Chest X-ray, AP view. Patient: 62 years old, sex F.
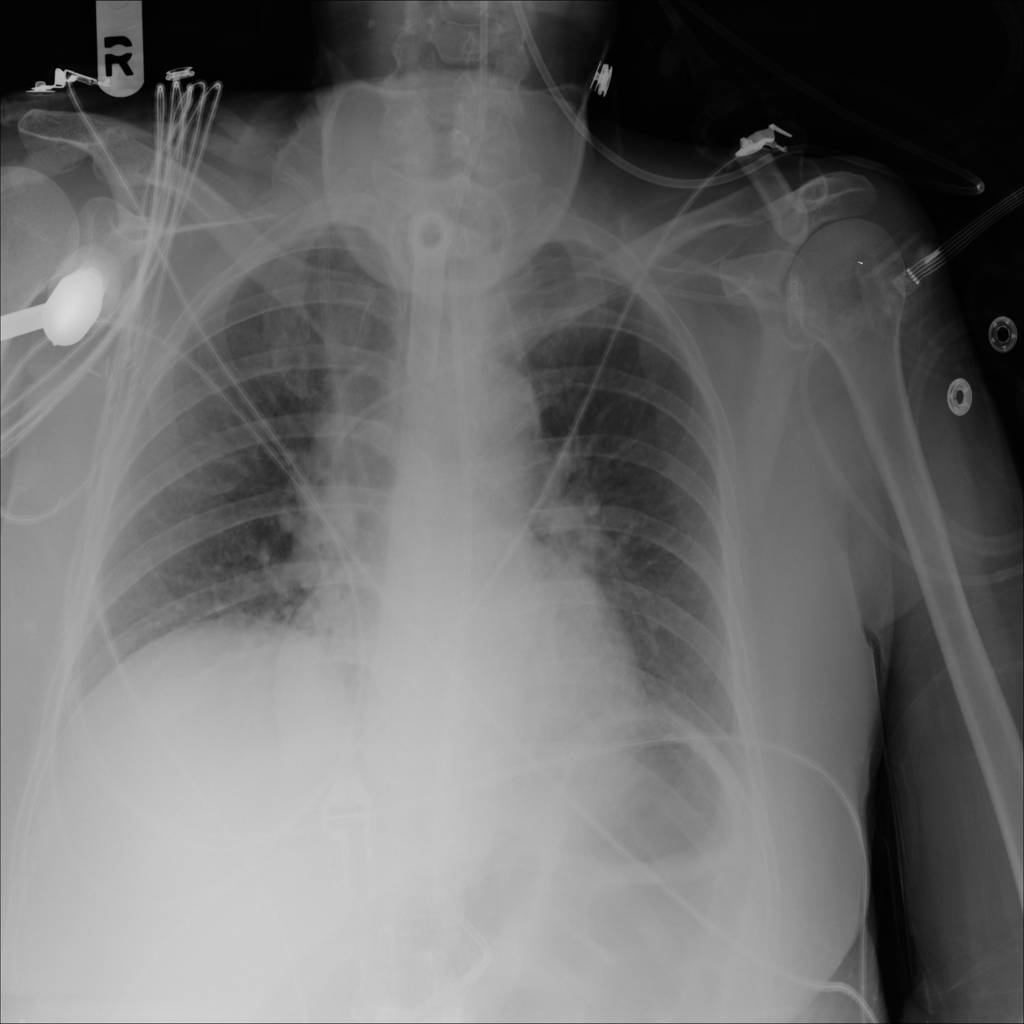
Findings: Atelectasis, Infiltration